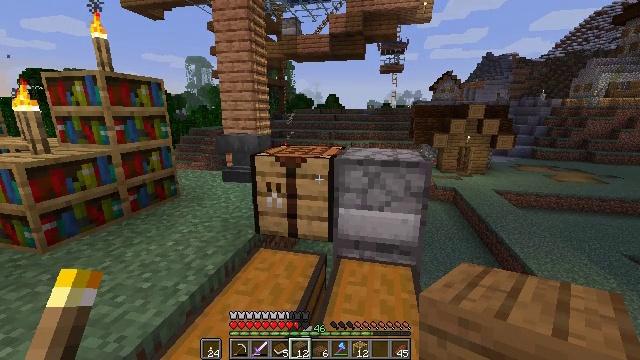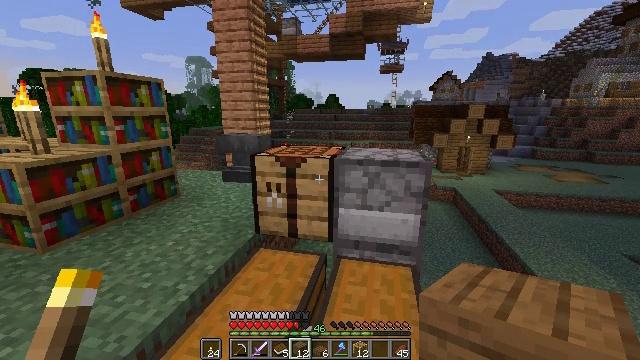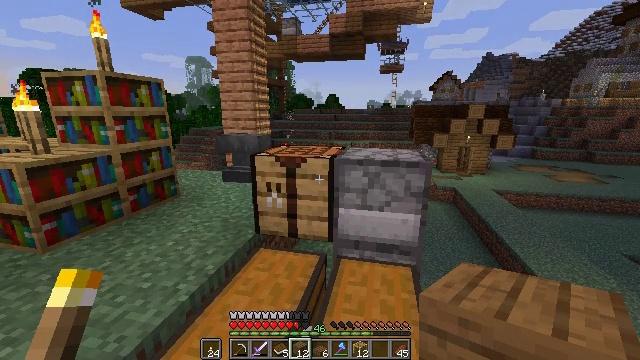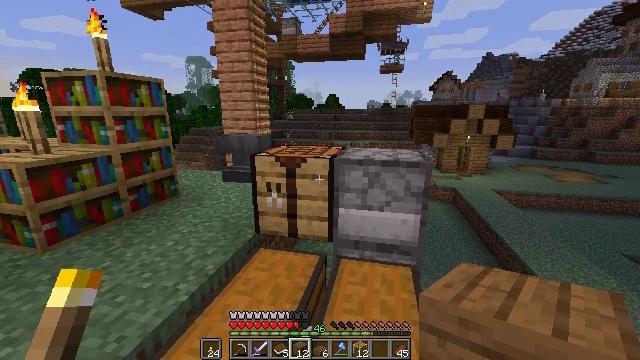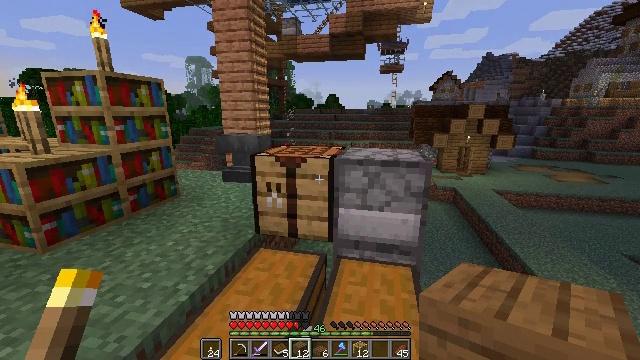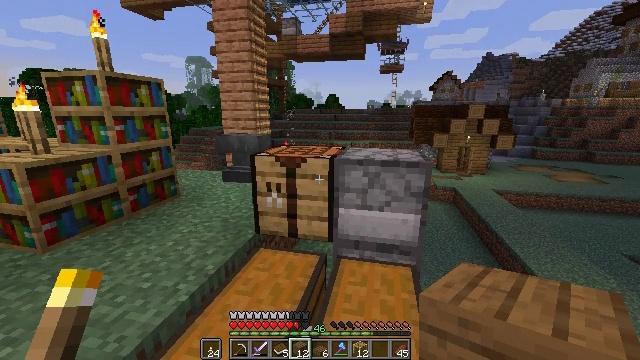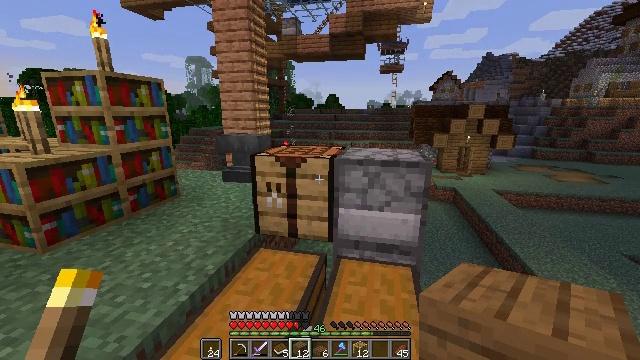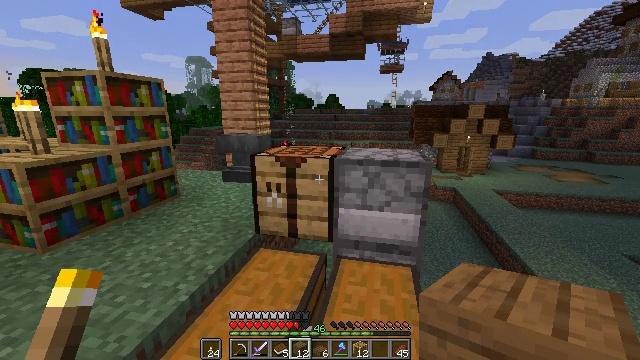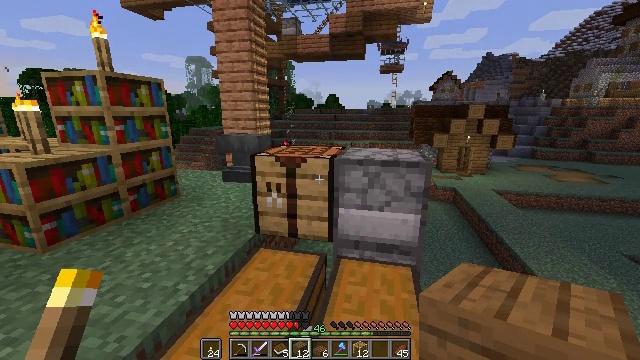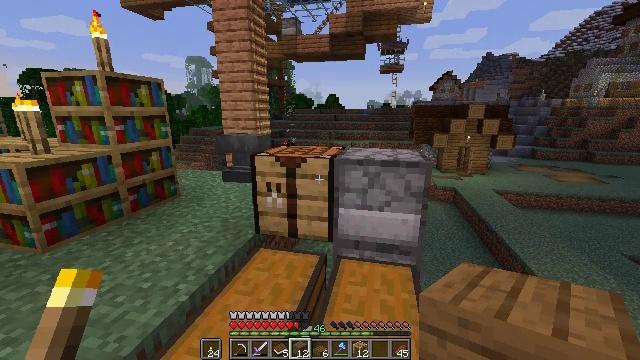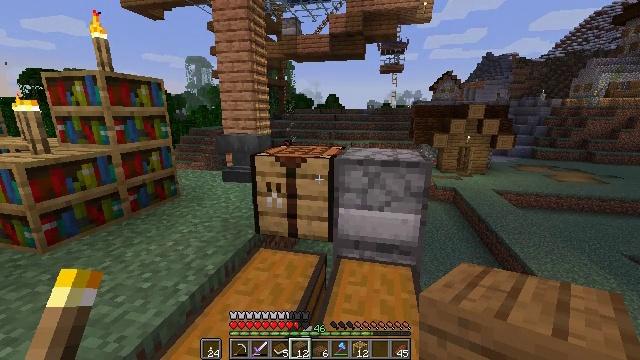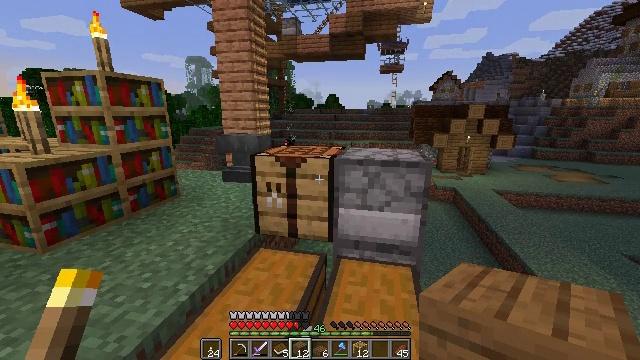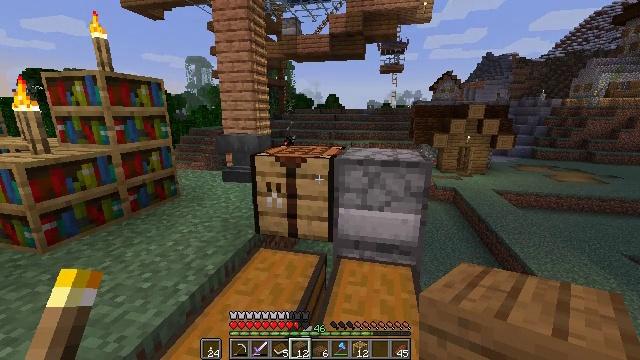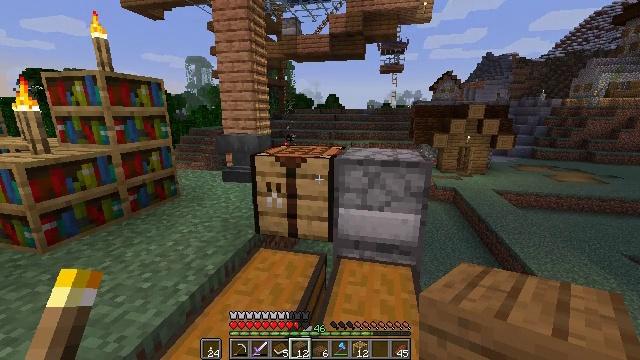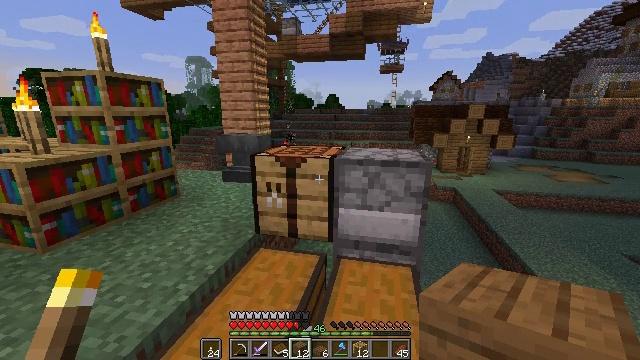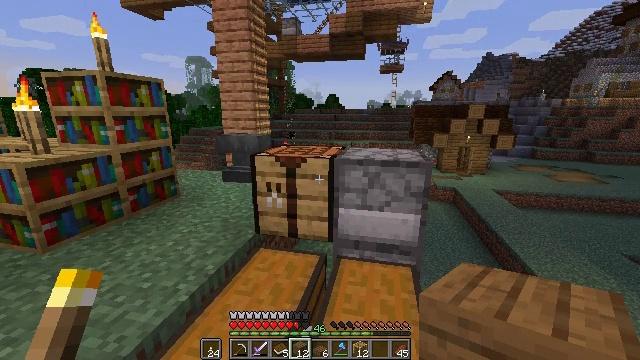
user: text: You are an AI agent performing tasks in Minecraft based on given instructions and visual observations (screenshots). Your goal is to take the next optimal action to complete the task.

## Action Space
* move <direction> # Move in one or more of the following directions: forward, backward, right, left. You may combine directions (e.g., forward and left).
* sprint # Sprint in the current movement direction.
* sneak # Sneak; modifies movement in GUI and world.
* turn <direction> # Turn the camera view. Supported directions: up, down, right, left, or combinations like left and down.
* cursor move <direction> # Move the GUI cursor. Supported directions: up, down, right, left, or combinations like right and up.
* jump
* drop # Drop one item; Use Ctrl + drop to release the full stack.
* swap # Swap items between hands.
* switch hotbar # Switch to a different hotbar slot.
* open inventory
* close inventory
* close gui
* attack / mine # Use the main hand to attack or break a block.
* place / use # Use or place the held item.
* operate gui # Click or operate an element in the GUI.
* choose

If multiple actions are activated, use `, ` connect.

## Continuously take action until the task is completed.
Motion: motion action
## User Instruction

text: Use the crafting table to make a spruce fence gate.
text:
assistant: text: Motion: no_op
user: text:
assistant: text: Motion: no_op
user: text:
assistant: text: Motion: no_op
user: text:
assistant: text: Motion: no_op
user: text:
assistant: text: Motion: no_op
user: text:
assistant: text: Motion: no_op
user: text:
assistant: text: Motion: no_op
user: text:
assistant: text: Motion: no_op
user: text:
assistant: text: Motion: no_op
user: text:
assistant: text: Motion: no_op
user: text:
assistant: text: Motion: no_op
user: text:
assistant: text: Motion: no_op
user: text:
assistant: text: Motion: no_op
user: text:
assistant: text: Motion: no_op
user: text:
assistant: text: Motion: no_op
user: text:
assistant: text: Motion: no_op
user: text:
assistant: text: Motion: no_op
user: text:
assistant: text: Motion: no_op
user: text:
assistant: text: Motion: no_op
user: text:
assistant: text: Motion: no_op
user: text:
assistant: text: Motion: no_op
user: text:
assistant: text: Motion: no_op
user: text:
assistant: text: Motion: no_op
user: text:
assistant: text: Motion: no_op
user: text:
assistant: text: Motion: no_op
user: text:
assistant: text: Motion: no_op
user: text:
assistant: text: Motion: no_op
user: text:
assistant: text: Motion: no_op
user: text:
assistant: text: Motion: no_op
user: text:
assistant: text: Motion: no_op